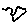
Label: bird